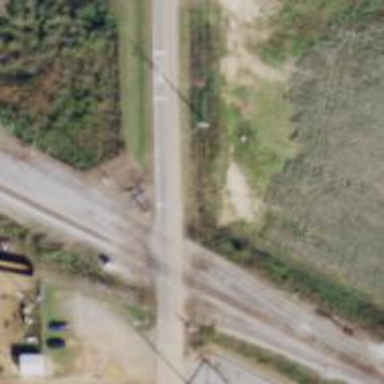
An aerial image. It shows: Level crossing with lights at the railway.